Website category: auto
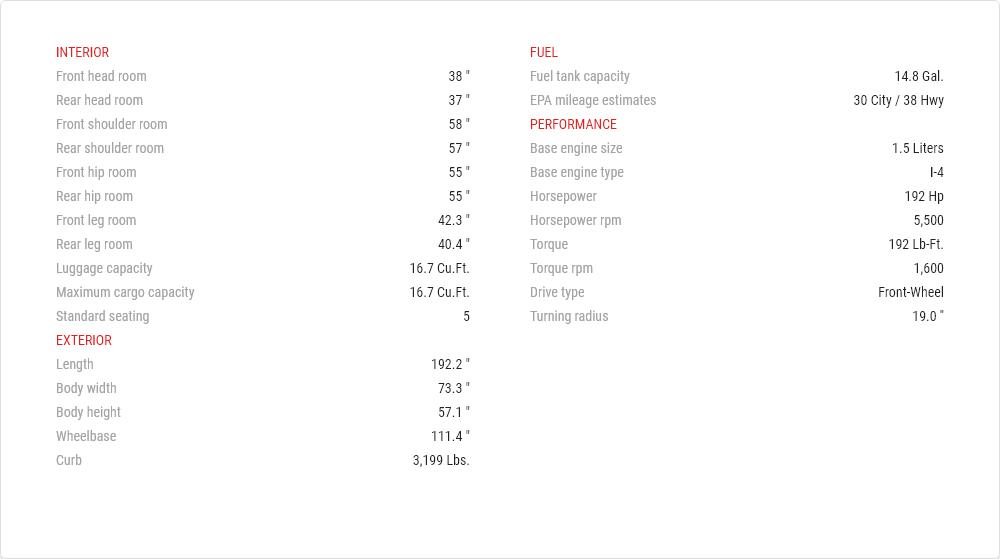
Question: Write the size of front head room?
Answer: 38 "

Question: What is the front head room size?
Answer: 38 "

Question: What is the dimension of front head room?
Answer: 38 "

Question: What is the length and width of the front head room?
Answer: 38 "

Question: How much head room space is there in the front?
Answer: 38 "

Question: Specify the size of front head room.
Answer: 38 "

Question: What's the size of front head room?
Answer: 38 "

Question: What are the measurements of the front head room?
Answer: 38 "

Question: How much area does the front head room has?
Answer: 38 "

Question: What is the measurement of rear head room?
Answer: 37 "

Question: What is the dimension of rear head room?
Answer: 37 "

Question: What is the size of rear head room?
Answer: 37 "

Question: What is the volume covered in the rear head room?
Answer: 37 "

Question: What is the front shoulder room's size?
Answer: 58 "

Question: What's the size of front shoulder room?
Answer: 58 "

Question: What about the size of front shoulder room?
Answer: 58 "

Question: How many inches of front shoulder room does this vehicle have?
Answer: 58 "

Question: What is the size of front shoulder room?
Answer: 58 "

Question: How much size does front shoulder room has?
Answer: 58 "

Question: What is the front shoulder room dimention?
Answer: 58 "

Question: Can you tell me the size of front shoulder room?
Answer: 58 "

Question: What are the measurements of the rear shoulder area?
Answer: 57 "

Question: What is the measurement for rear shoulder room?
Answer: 57 "

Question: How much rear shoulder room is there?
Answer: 57 "

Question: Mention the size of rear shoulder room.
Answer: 57 "

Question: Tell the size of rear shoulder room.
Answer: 57 "

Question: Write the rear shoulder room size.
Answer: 57 "

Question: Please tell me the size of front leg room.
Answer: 42.3 "

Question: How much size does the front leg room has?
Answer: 42.3 "

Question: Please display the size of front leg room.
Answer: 42.3 "

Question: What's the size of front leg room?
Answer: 42.3 "

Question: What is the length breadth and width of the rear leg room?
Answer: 40.4 "

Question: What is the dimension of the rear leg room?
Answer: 40.4 "

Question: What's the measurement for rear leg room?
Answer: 40.4 "

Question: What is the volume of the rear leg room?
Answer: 40.4 "

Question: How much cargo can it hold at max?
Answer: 16.7 cu.ft.

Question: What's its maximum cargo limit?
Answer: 16.7 cu.ft.

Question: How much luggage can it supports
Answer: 16.7 cu.ft.

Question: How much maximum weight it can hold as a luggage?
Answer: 16.7 cu.ft.

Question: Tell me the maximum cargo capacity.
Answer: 16.7 cu.ft.

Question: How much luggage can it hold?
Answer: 16.7 cu.ft.

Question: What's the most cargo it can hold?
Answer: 16.7 cu.ft.

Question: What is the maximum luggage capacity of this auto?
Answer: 16.7 cu.ft.

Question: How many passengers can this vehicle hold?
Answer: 5

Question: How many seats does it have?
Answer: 5

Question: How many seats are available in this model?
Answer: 5

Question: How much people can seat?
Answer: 5

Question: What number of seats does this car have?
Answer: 5

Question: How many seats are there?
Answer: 5

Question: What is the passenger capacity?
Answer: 5

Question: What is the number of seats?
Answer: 5

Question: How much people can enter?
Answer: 5

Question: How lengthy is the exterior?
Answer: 192.2 "

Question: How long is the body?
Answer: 192.2 "

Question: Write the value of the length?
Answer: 192.2 "

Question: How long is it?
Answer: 192.2 "

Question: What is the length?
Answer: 192.2 "

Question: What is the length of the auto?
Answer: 192.2 "

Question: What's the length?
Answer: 192.2 "

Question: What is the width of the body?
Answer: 73.3 "

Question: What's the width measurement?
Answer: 73.3 "

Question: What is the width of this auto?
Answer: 73.3 "

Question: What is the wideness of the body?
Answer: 73.3 "

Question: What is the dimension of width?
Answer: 73.3 "